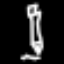
Label: pencil